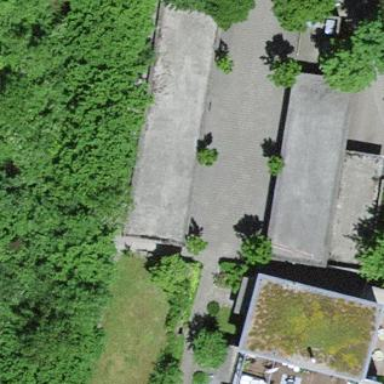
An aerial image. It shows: View of roof of building.